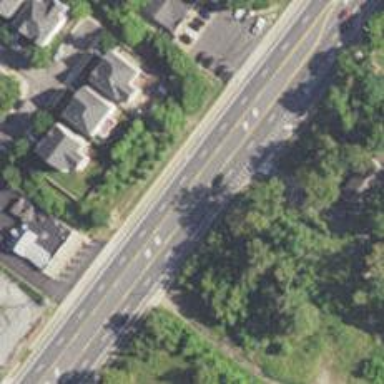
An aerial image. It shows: Asphalt road classified as primary highway.